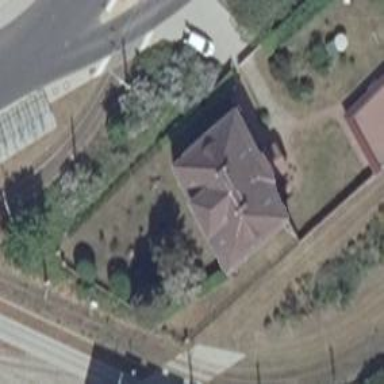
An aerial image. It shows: Building with hipped roof covered in brown roof tiles. The building is white in color.